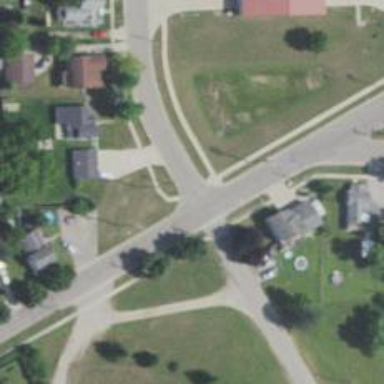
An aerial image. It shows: Unmarked crossing on footway.